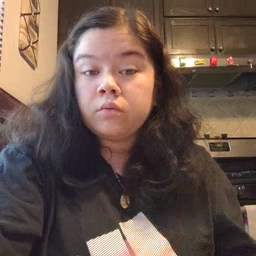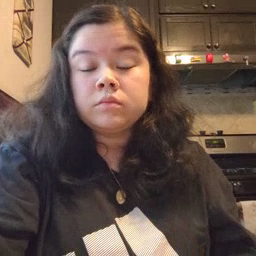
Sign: table